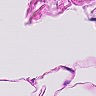
Metastatic tissue present: no